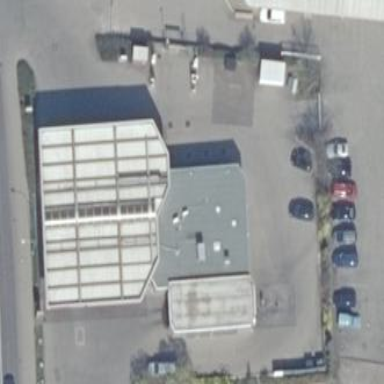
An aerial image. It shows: Building designated for providing fuel.